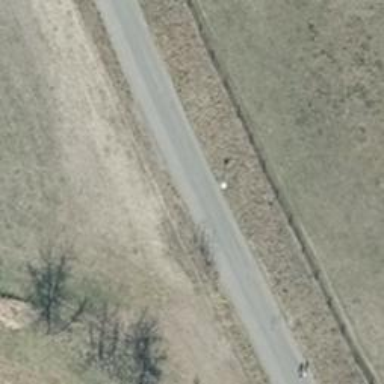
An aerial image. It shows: Unclassified road with asphalt surface.